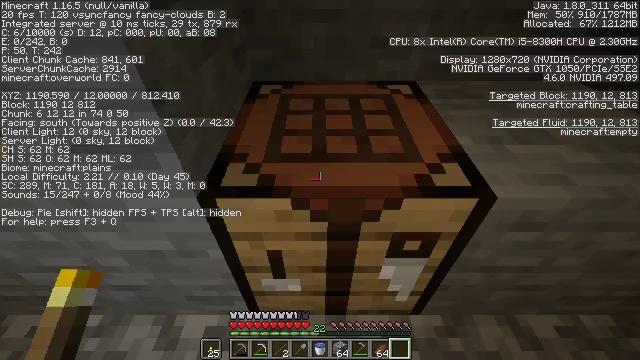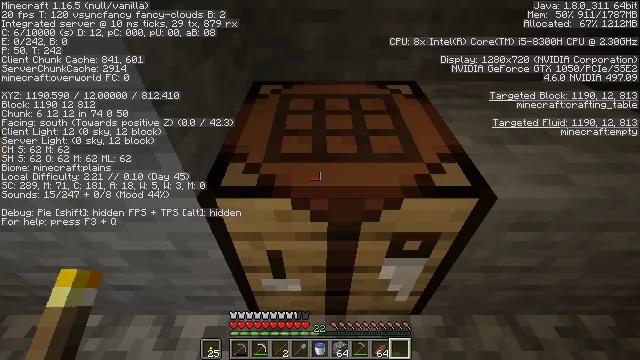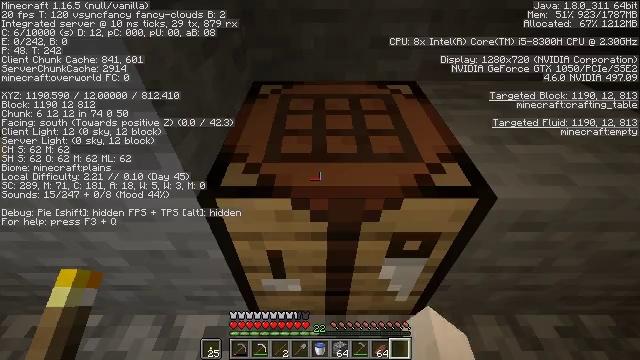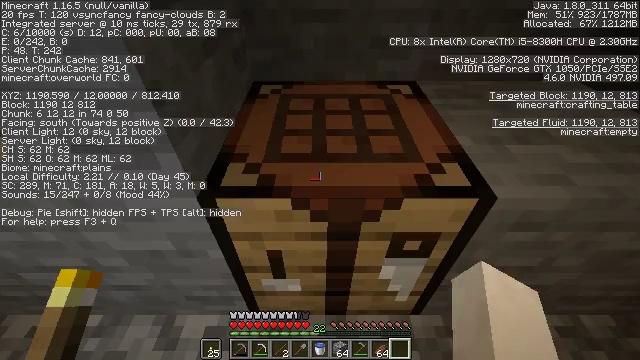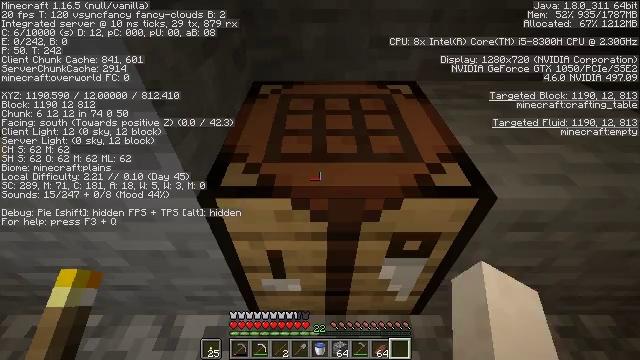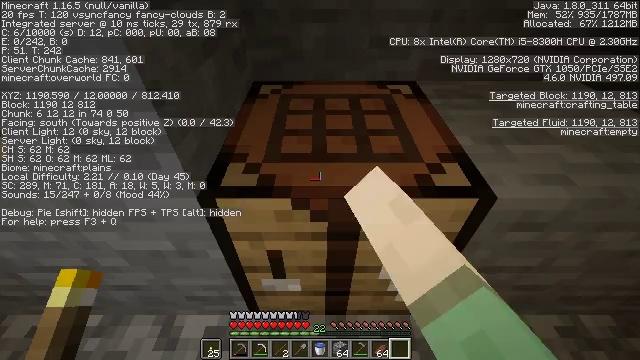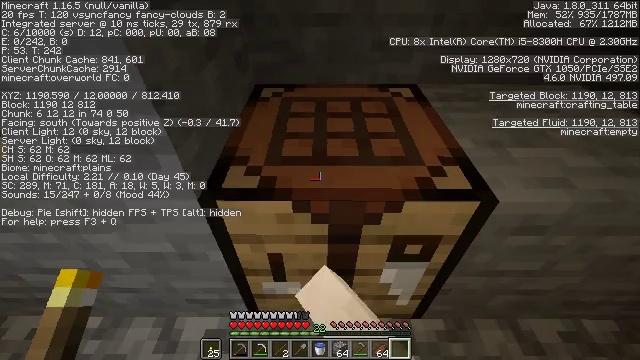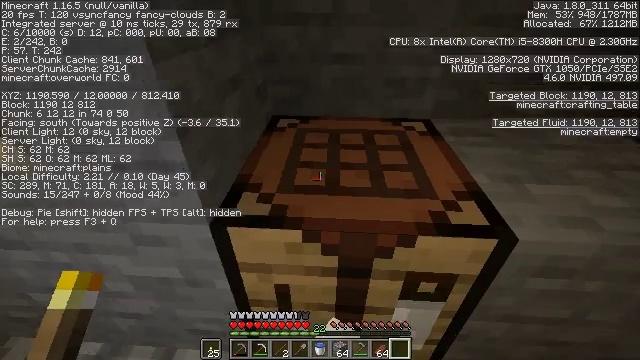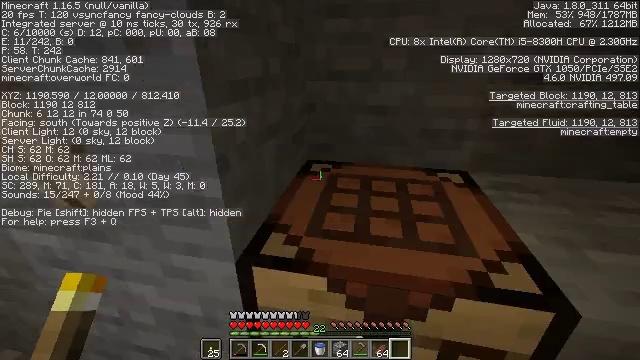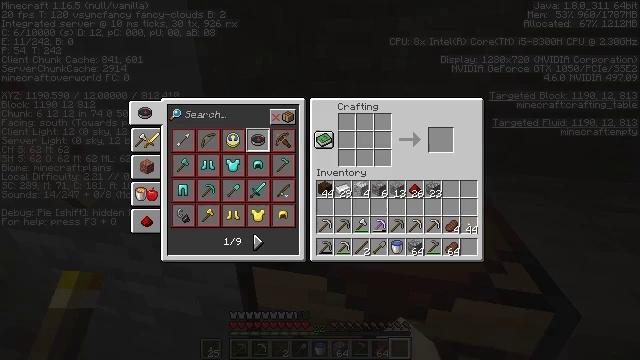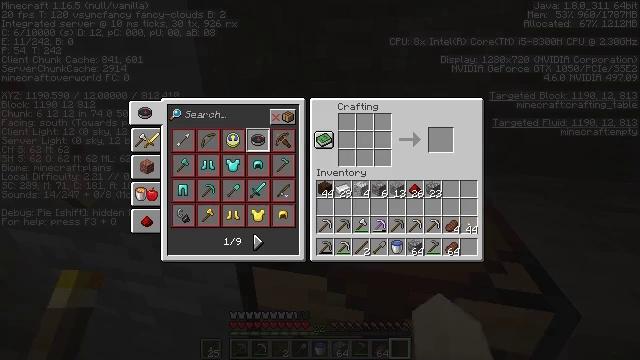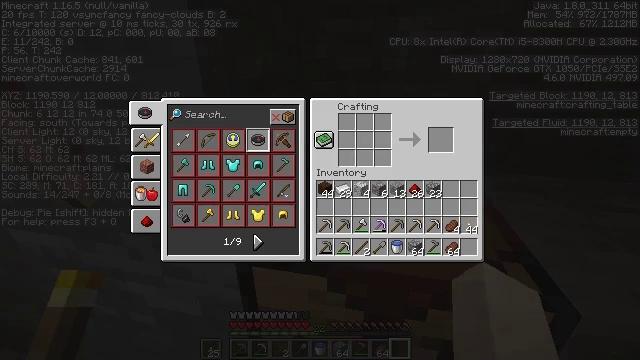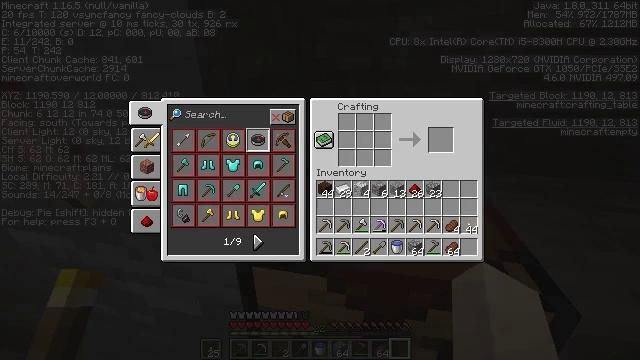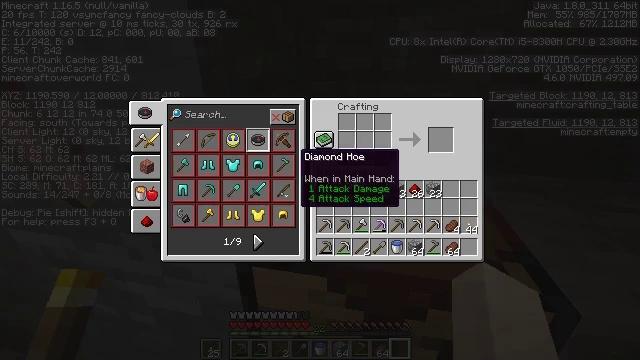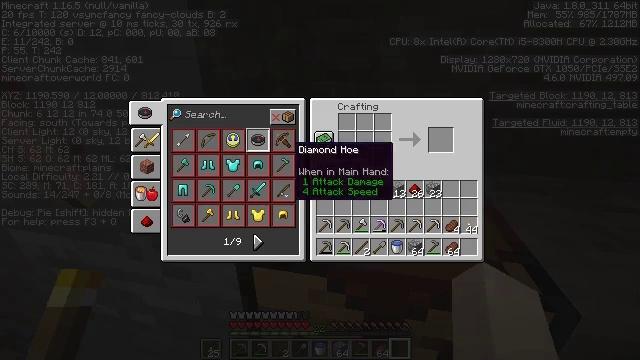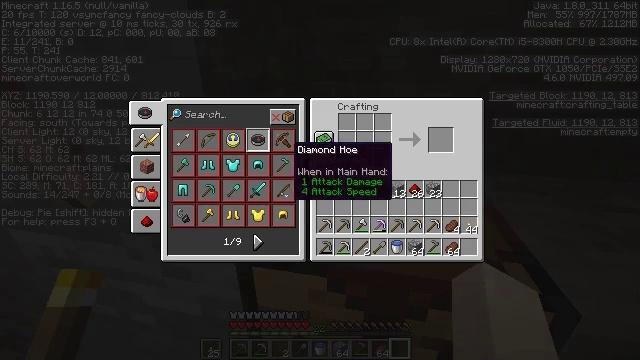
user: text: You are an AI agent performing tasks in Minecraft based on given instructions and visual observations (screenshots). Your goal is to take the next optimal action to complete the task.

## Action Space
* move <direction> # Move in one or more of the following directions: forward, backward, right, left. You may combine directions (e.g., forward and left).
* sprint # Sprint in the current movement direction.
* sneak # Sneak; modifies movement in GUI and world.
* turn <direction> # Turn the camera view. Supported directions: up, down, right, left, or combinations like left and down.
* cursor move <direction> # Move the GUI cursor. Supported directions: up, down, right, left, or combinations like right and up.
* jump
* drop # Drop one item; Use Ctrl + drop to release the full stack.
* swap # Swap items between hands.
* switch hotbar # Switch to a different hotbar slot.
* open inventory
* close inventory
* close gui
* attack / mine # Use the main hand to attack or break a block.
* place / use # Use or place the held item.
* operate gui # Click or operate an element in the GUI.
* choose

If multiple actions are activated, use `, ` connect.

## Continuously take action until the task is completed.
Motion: motion action
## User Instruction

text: Craft a dark oak trapdoor in the crafting table.
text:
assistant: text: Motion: no_op
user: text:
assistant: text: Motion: no_op
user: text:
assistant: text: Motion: no_op
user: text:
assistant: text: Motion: use / place
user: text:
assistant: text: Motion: no_op
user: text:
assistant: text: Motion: no_op
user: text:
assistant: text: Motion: turn left and up
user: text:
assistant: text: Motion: turn left and up
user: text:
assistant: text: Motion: cursor move left and up, open gui
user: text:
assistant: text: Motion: cursor move right and down
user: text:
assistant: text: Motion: cursor move left
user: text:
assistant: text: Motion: no_op
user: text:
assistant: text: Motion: cursor move up
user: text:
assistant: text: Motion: cursor move up
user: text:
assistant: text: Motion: no_op
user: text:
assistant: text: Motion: no_op
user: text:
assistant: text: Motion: cursor move left
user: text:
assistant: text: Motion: cursor move left and up
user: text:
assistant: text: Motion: cursor move left
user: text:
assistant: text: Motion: cursor move left and up
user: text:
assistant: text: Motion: no_op
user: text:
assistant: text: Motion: operate gui
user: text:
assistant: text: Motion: operate gui
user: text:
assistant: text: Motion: operate gui
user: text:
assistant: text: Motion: no_op
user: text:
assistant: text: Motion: no_op
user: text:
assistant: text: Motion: no_op
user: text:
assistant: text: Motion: no_op
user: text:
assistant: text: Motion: no_op
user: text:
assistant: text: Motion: no_op